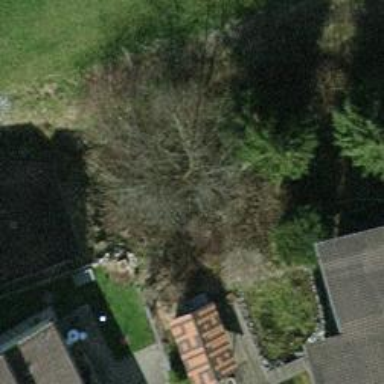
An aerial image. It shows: Broadleaved tree with lush leaves.